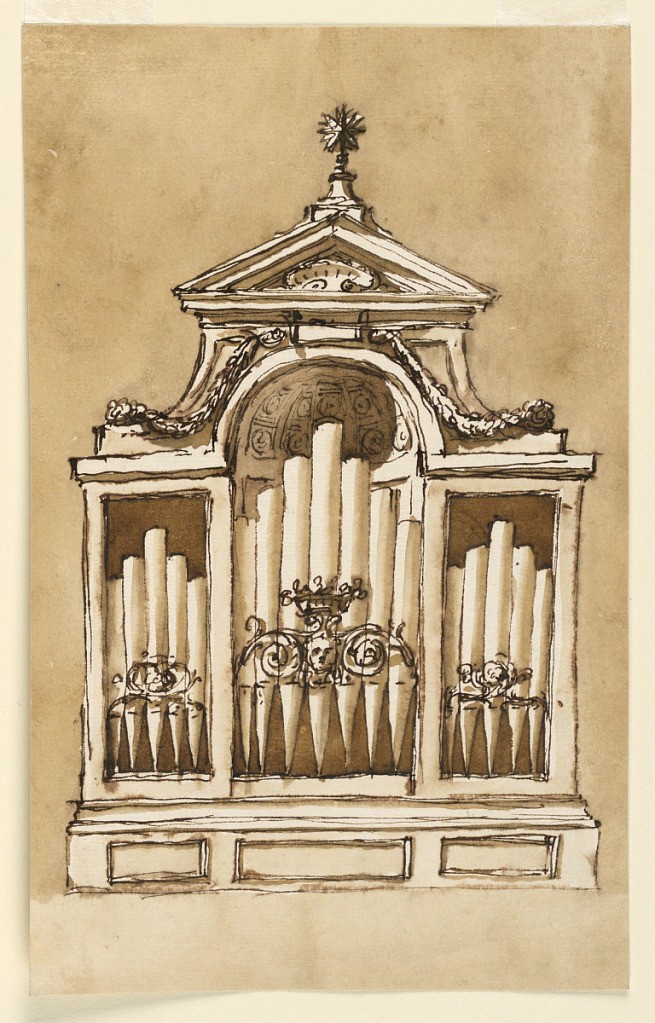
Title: Design for an Organ
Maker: Giuseppe Barberi, Italian, 1746–1809
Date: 1780-1790
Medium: Pen and brown ink, brush and brown wash on lined off-white laid
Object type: Drawing
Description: Below is a socle with three panels. The lateral compartments are framed rectangularly; the central, higher one has above pieces of the wall and the conch of a niche. Beside the conch are parts of the support of the triangular pediment, with festoons hanging from the keystone upon the lower ends. In the pediment is a shell, on top a star. In front of the pipes, in the center, are scrolls beside a mask and a flower basket, laterally crossed branches. Usual background.